Question: How would I align items in a sidebar like this:
See image

my main problems are the formatting for the footer being fixed to the bottom and the main sidebar container overflowing and scrolling but still being between the sidebar header and the sidebar bottom element text container, so not overlapping either while having that element be scrollable without the whole sidebar scrolling
what i have so far:
'''
<link href="https://cdn.jsdelivr.net/npm/bootstrap@5.3.0-alpha1/dist/css/bootstrap.min.css" rel="stylesheet" integrity="sha384-GLhlTQ8iRABdZLl6O3oVMWSktQOp6b7In1Zl3/Jr59b6EGGoI1aFkw7cmDA6j6gD" crossorigin="anonymous">
<script src="https://cdn.jsdelivr.net/npm/bootstrap@5.3.0-alpha1/dist/js/bootstrap.bundle.min.js" integrity="sha384-w76AqPfDkMBDXo30jS1Sgez6pr3x5MlQ1ZAGC+nuZB+EYdgRZgiwxhTBTkF7CXvN" crossorigin="anonymous"></script>
<div class="container-fluid">
<div class="row">
<div class="col-4 bg-dark text-white" style="height: 100vh; width:250px;">
<!-- <div class="col bg-primary">
test
</div>
<div class="col bg-danger">
test 2
</div>
<div class="col bg-primary" style="position: fixed; bottom: 0;">
test 3
</div> -->
<div class="d-flex flex-column justify-content-start mb-3">
<div class="p-2 bg-primary">
Flex item 1
</div>
<div class="p-2 bg-danger flex-grow-1">
Flex item 2
</div>
<div class="p-2 bg-primary" style="position:fixed; bottom:0;">
Flex item 3
</div>
</div>
</div>
<div class="col bg-secondary text-white">
main body
</div>
</div>
<!-- <div class="row">
<div class="col bg-secondary text-white">
main body
</div>
</div> -->
</div>
'''
using bootstrap 5.3.0 alpha1
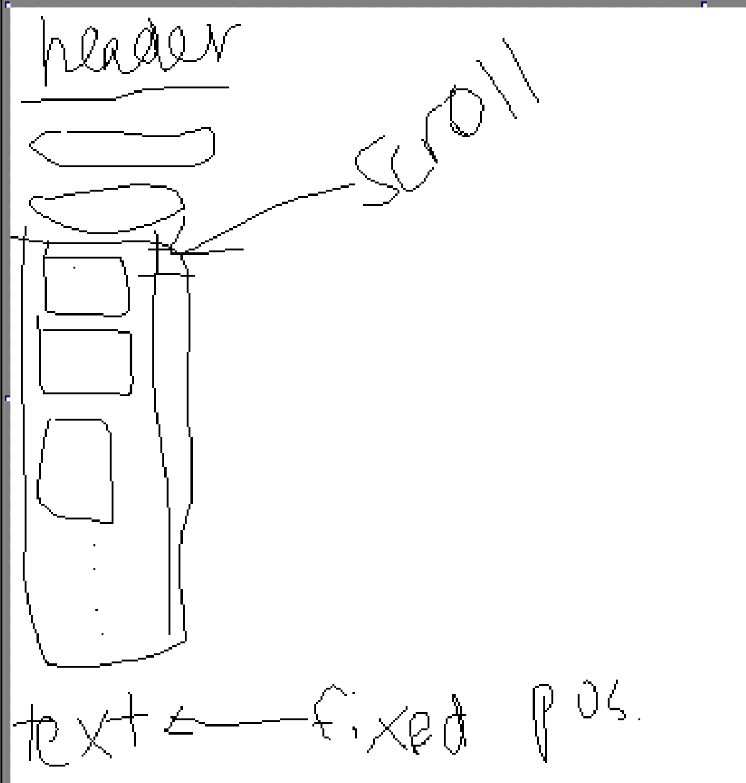
Answer: Here's a minimal example of how to create a full page layout with a container that should scroll on overflow using Bootstrap V5.3.
Read the docs if you like to learn how it works.
- <URL>
'''
nav {
height: 100vh;
max-height: 100vh;
background: lightgreen;
}
main {
background: lightyellow;
}
'''
'''
<html>
<head>
<link href="https://cdn.jsdelivr.net/npm/bootstrap@5.3.0-alpha1/dist/css/bootstrap.min.css" rel="stylesheet" integrity="sha384-GLhlTQ8iRABdZLl6O3oVMWSktQOp6b7In1Zl3/Jr59b6EGGoI1aFkw7cmDA6j6gD" crossorigin="anonymous">
<script src="https://cdn.jsdelivr.net/npm/bootstrap@5.3.0-alpha1/dist/js/bootstrap.bundle.min.js" integrity="sha384-w76AqPfDkMBDXo30jS1Sgez6pr3x5MlQ1ZAGC+nuZB+EYdgRZgiwxhTBTkF7CXvN" crossorigin="anonymous"></script>
</head>
<body>
<div class="container-fluid px-0">
<div class="row gx-0">
<nav class="col-4 p-2 d-flex flex-column gap-1">
<div class="">
<h5>
Sidebar header
</h5>
</div>
<div class="">
Some content
</div>
<div class="">
Some other content
</div>
<div class="flex-grow-1 overflow-auto">
sidebar scroll
<br><br><br><br><br><br><br><br><br><br><br><br><br><br><br><br><br><br> end sidebar scroll
</div>
<div class="">
Sidebar footer
</div>
</nav>
<main class="col">
main body
</main>
</div>
</div>
</body>
</html>
'''
'<main>''overflow:scroll''100vh'.
Add in CSS:
'''
main {
height: 100vh;
max-height: 100vh;
}
'''
and in HTML:
'''
<main class="col overflow-auto">
'''
'<main>''<nav>'
You could wrap the content inside 'col-4' in an absolute positioned container that fills 'col-4' and therefore let it grow beyond '100vh' 'height' while keeping the overflow scroll if '<main>' is smaller, for example:
'''
nav {
min-height: 100vh;
background: lightgreen;
}
nav #overflow-container {
position: absolute;
top: 0;
bottom: 0;
left: 0;
right: 0;
}
main {
background: lightyellow;
}
'''
'''
<html>
<head>
<link href="https://cdn.jsdelivr.net/npm/bootstrap@5.3.0-alpha1/dist/css/bootstrap.min.css" rel="stylesheet" integrity="sha384-GLhlTQ8iRABdZLl6O3oVMWSktQOp6b7In1Zl3/Jr59b6EGGoI1aFkw7cmDA6j6gD" crossorigin="anonymous">
<script src="https://cdn.jsdelivr.net/npm/bootstrap@5.3.0-alpha1/dist/js/bootstrap.bundle.min.js" integrity="sha384-w76AqPfDkMBDXo30jS1Sgez6pr3x5MlQ1ZAGC+nuZB+EYdgRZgiwxhTBTkF7CXvN" crossorigin="anonymous"></script>
</head>
<body>
<div class="container-fluid px-0">
<div class="row gx-0">
<nav class="col-4 position-relative">
<div class="p-2 d-flex flex-column gap-1" id="overflow-container">
<div class="">
<h5>
Sidebar header
</h5>
</div>
<div class="">
Some content
</div>
<div class="">
Some other content
</div>
<div class="flex-grow-1 overflow-auto">
sidebar scroll
<br><br><br><br><br><br><br><br><br><br><br><br><br><br><br><br><br><br> end sidebar scroll
</div>
<div class="">
Sidebar footer
</div>
</div>
</nav>
<main class="col">
main body
</main>
</div>
</div>
</body>
</html>
'''
'<nav>''<main>'
In the HTML make '.row' a 'flex-column' by default and a flex row on the medium breakpoint with 'flex-md-row'. Then change 'col-4' to 'col-md-4'.
In the CSS add a media query, using Bootstrap's medium breakpoint width.
Note: Snippet below is based on the example above with an absolute positioned container, but the same logic can also be applied to the other examples.
'''
nav {
min-height: 100vh;
background: lightgreen;
}
main {
background: lightyellow;
}
@media (min-width: 768px) {
nav #overflow-container {
position: absolute;
top: 0;
bottom: 0;
left: 0;
right: 0;
}
}
'''
'''
<html>
<head>
<link href="https://cdn.jsdelivr.net/npm/bootstrap@5.3.0-alpha1/dist/css/bootstrap.min.css" rel="stylesheet" integrity="sha384-GLhlTQ8iRABdZLl6O3oVMWSktQOp6b7In1Zl3/Jr59b6EGGoI1aFkw7cmDA6j6gD" crossorigin="anonymous">
<script src="https://cdn.jsdelivr.net/npm/bootstrap@5.3.0-alpha1/dist/js/bootstrap.bundle.min.js" integrity="sha384-w76AqPfDkMBDXo30jS1Sgez6pr3x5MlQ1ZAGC+nuZB+EYdgRZgiwxhTBTkF7CXvN" crossorigin="anonymous"></script>
</head>
<body>
<div class="container-fluid px-0">
<div class="row gx-0 flex-column flex-md-row">
<nav class="col-md-4 position-relative">
<div class="p-2 d-flex flex-column gap-1" id="overflow-container">
<div class="">
<h5>
Sidebar header
</h5>
</div>
<div class="">
Some content
</div>
<div class="">
Some other content
</div>
<div class="flex-grow-1 overflow-auto">
sidebar scroll
<br><br><br><br><br><br><br><br><br><br><br><br><br><br><br><br><br><br> end sidebar scroll
</div>
<div class="">
Sidebar footer
</div>
</div>
</nav>
<main class="col">
main body
</main>
</div>
</div>
</body>
</html>
'''